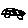
Label: car